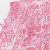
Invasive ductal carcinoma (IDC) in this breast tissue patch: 0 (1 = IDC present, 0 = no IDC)